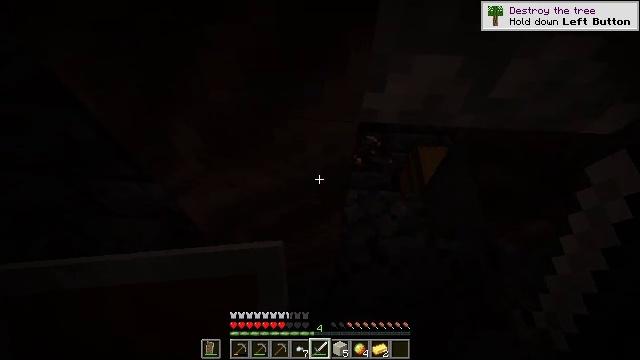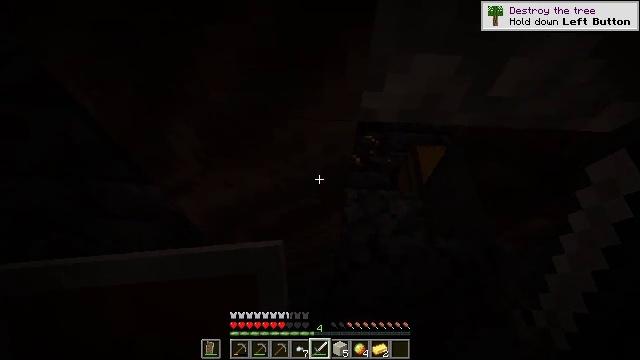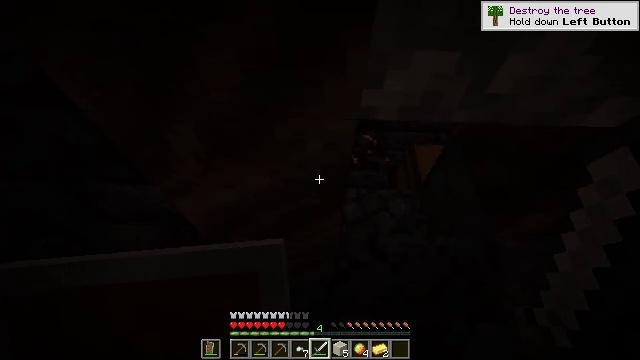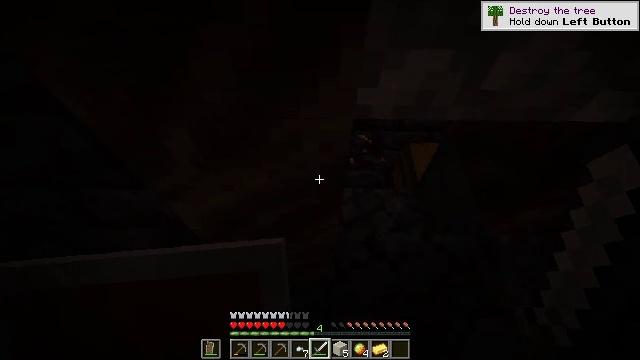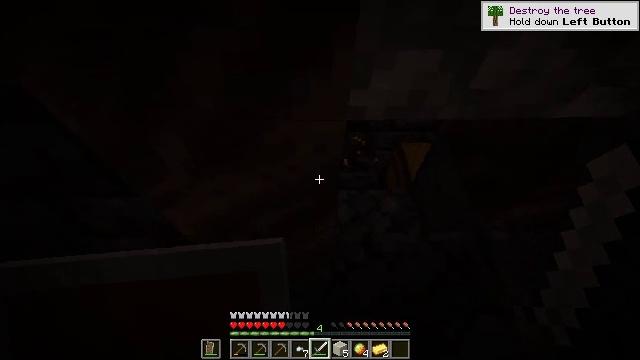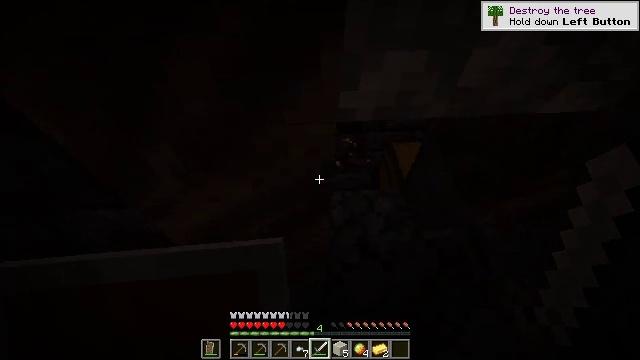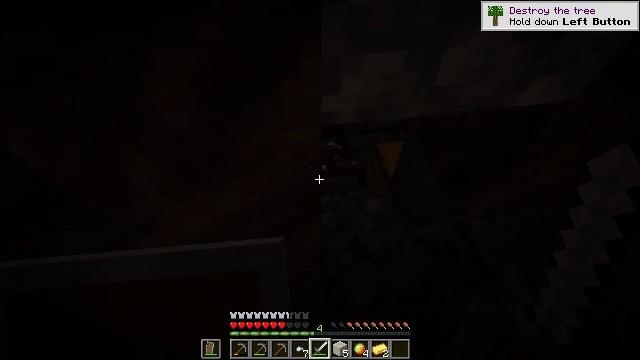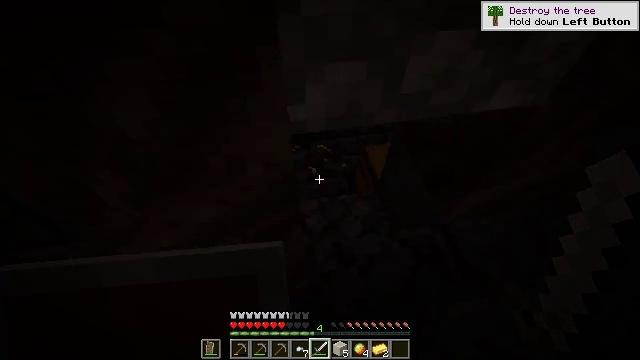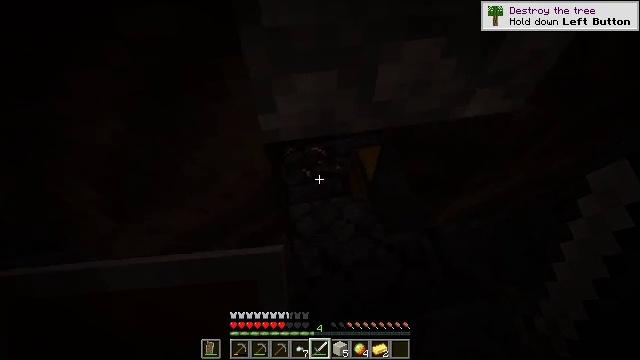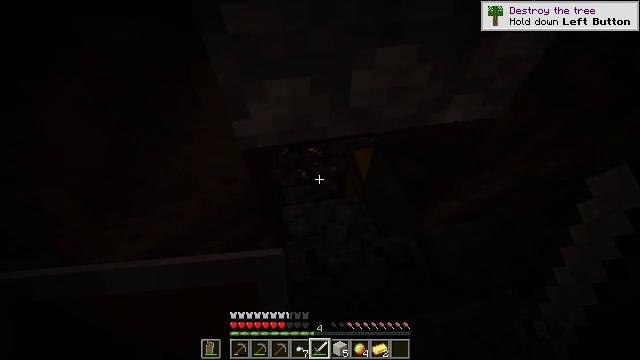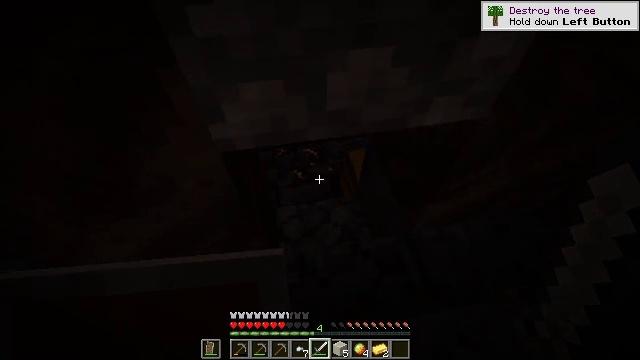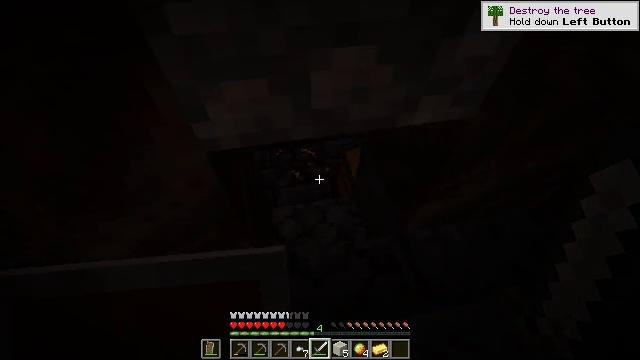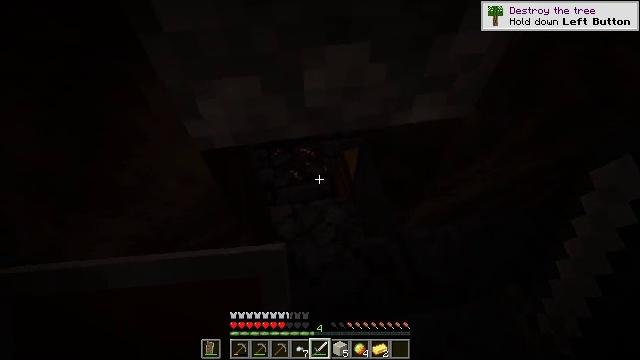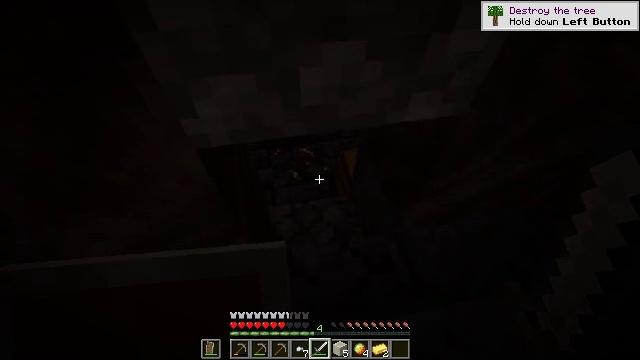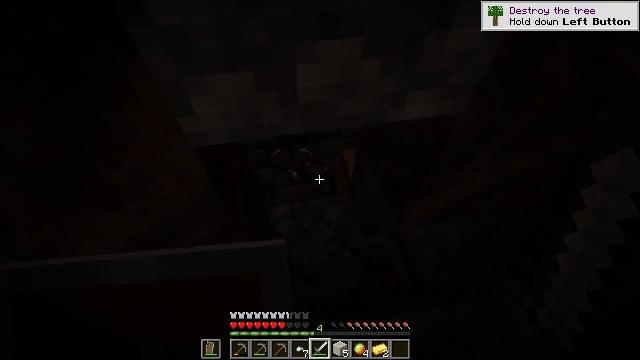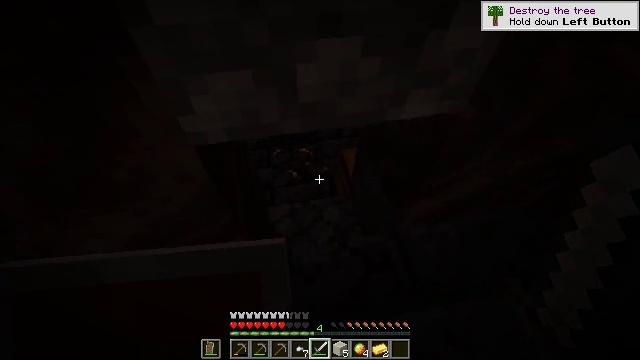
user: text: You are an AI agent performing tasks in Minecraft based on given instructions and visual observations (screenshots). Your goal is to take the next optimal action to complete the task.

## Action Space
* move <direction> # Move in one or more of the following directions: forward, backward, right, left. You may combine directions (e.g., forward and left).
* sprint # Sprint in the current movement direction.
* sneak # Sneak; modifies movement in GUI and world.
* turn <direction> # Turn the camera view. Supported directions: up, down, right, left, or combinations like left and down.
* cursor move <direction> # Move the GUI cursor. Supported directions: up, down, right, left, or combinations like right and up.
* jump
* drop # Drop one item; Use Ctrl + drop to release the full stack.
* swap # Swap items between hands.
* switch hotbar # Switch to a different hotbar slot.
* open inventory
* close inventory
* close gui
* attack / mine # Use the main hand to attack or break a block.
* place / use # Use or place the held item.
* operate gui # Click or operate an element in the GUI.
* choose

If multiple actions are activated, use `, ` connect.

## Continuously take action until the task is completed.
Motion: motion action
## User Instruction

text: Harvest some polished blackstone bricks.
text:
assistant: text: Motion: no_op
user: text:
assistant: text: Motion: no_op
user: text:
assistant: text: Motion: turn right
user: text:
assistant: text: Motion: turn right
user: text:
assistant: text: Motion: turn right
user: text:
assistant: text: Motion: turn right and up
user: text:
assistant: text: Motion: move right, turn right
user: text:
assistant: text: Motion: move right
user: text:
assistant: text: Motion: no_op
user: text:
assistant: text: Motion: no_op
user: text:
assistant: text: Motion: no_op
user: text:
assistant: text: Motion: no_op
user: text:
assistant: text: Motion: no_op
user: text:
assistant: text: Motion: no_op
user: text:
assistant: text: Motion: no_op
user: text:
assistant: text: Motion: turn right
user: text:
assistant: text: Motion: turn right
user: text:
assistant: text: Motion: turn right
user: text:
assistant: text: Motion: turn right
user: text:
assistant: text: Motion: turn right
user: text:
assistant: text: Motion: no_op
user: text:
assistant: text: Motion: no_op
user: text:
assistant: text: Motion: no_op
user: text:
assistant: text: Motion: use / place
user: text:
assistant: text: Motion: use / place
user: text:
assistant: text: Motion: use / place
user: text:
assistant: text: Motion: no_op
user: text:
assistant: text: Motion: no_op
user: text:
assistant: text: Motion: no_op
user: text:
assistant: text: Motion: no_op